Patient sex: F
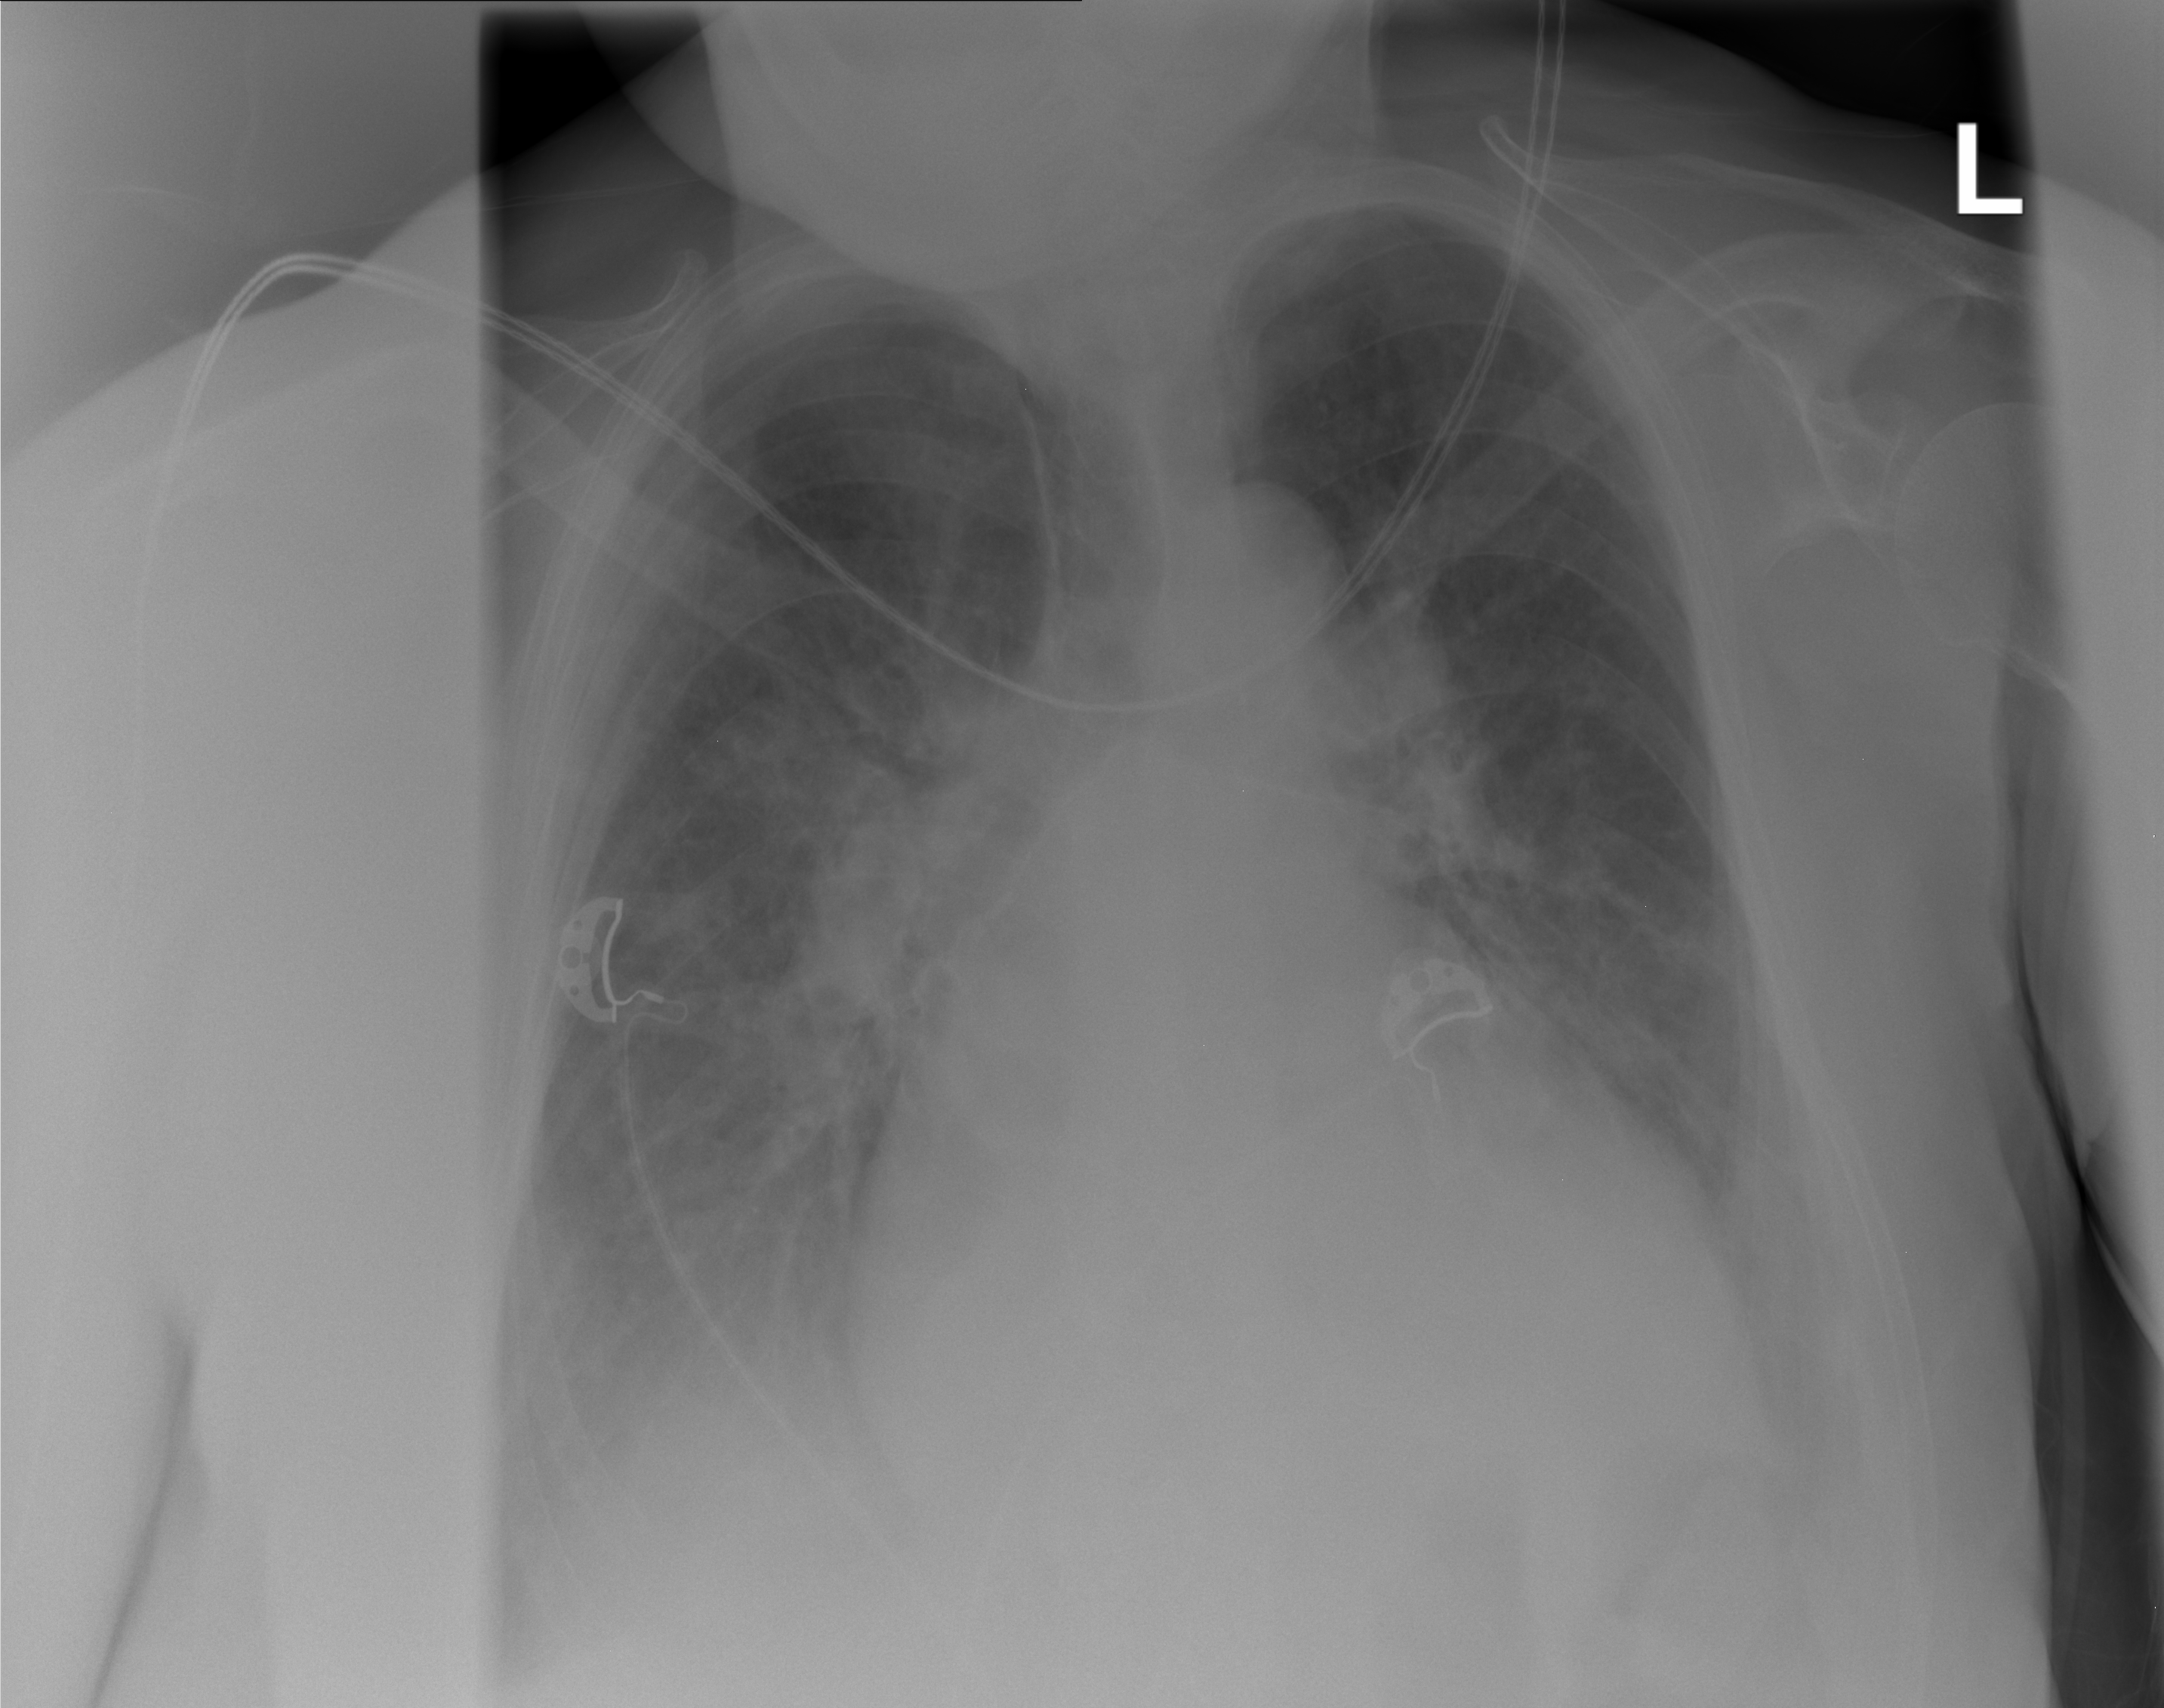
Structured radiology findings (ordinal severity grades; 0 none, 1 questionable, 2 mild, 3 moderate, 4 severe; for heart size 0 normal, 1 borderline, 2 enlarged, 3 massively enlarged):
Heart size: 2
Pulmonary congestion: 2
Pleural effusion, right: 2
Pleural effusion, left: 2
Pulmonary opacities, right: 2
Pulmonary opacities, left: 2
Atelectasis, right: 2
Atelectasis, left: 2